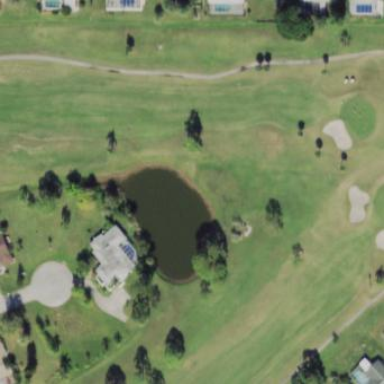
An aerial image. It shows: Water hazard on golf course.